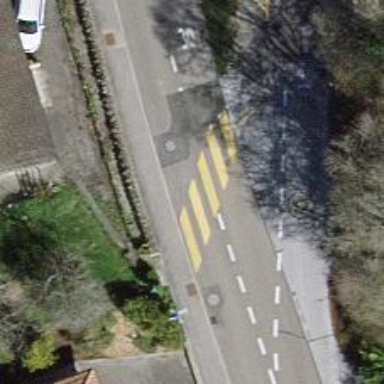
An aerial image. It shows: Zebra crossing on the road.